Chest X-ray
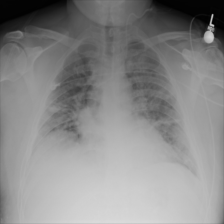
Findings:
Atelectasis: negative
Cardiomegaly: negative
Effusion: negative
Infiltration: positive
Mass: negative
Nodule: negative
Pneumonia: negative
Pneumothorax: negative
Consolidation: negative
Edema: negative
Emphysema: negative
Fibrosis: negative
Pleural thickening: negative
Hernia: negative